Interaction volume radius: 5 \u00c5
Interaction volume height: 15 \u00c5
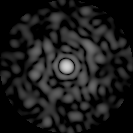
Disorder parameter: 0.8453